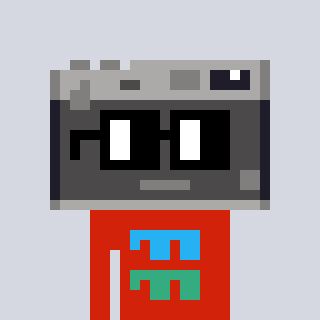
a pixel art character with square black glasses, a camera-shaped head and a red-colored body on a cool background